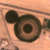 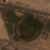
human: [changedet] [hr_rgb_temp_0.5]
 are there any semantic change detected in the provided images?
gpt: There is no change to mention.